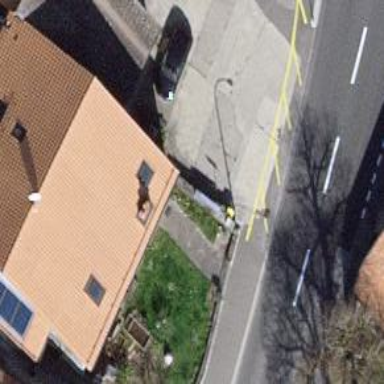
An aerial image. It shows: Post box is visible.